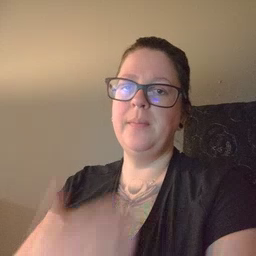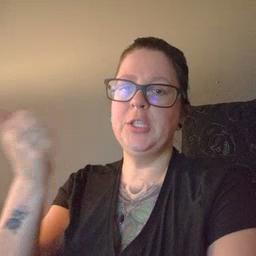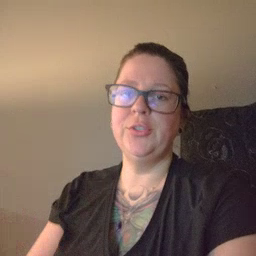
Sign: better